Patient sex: F
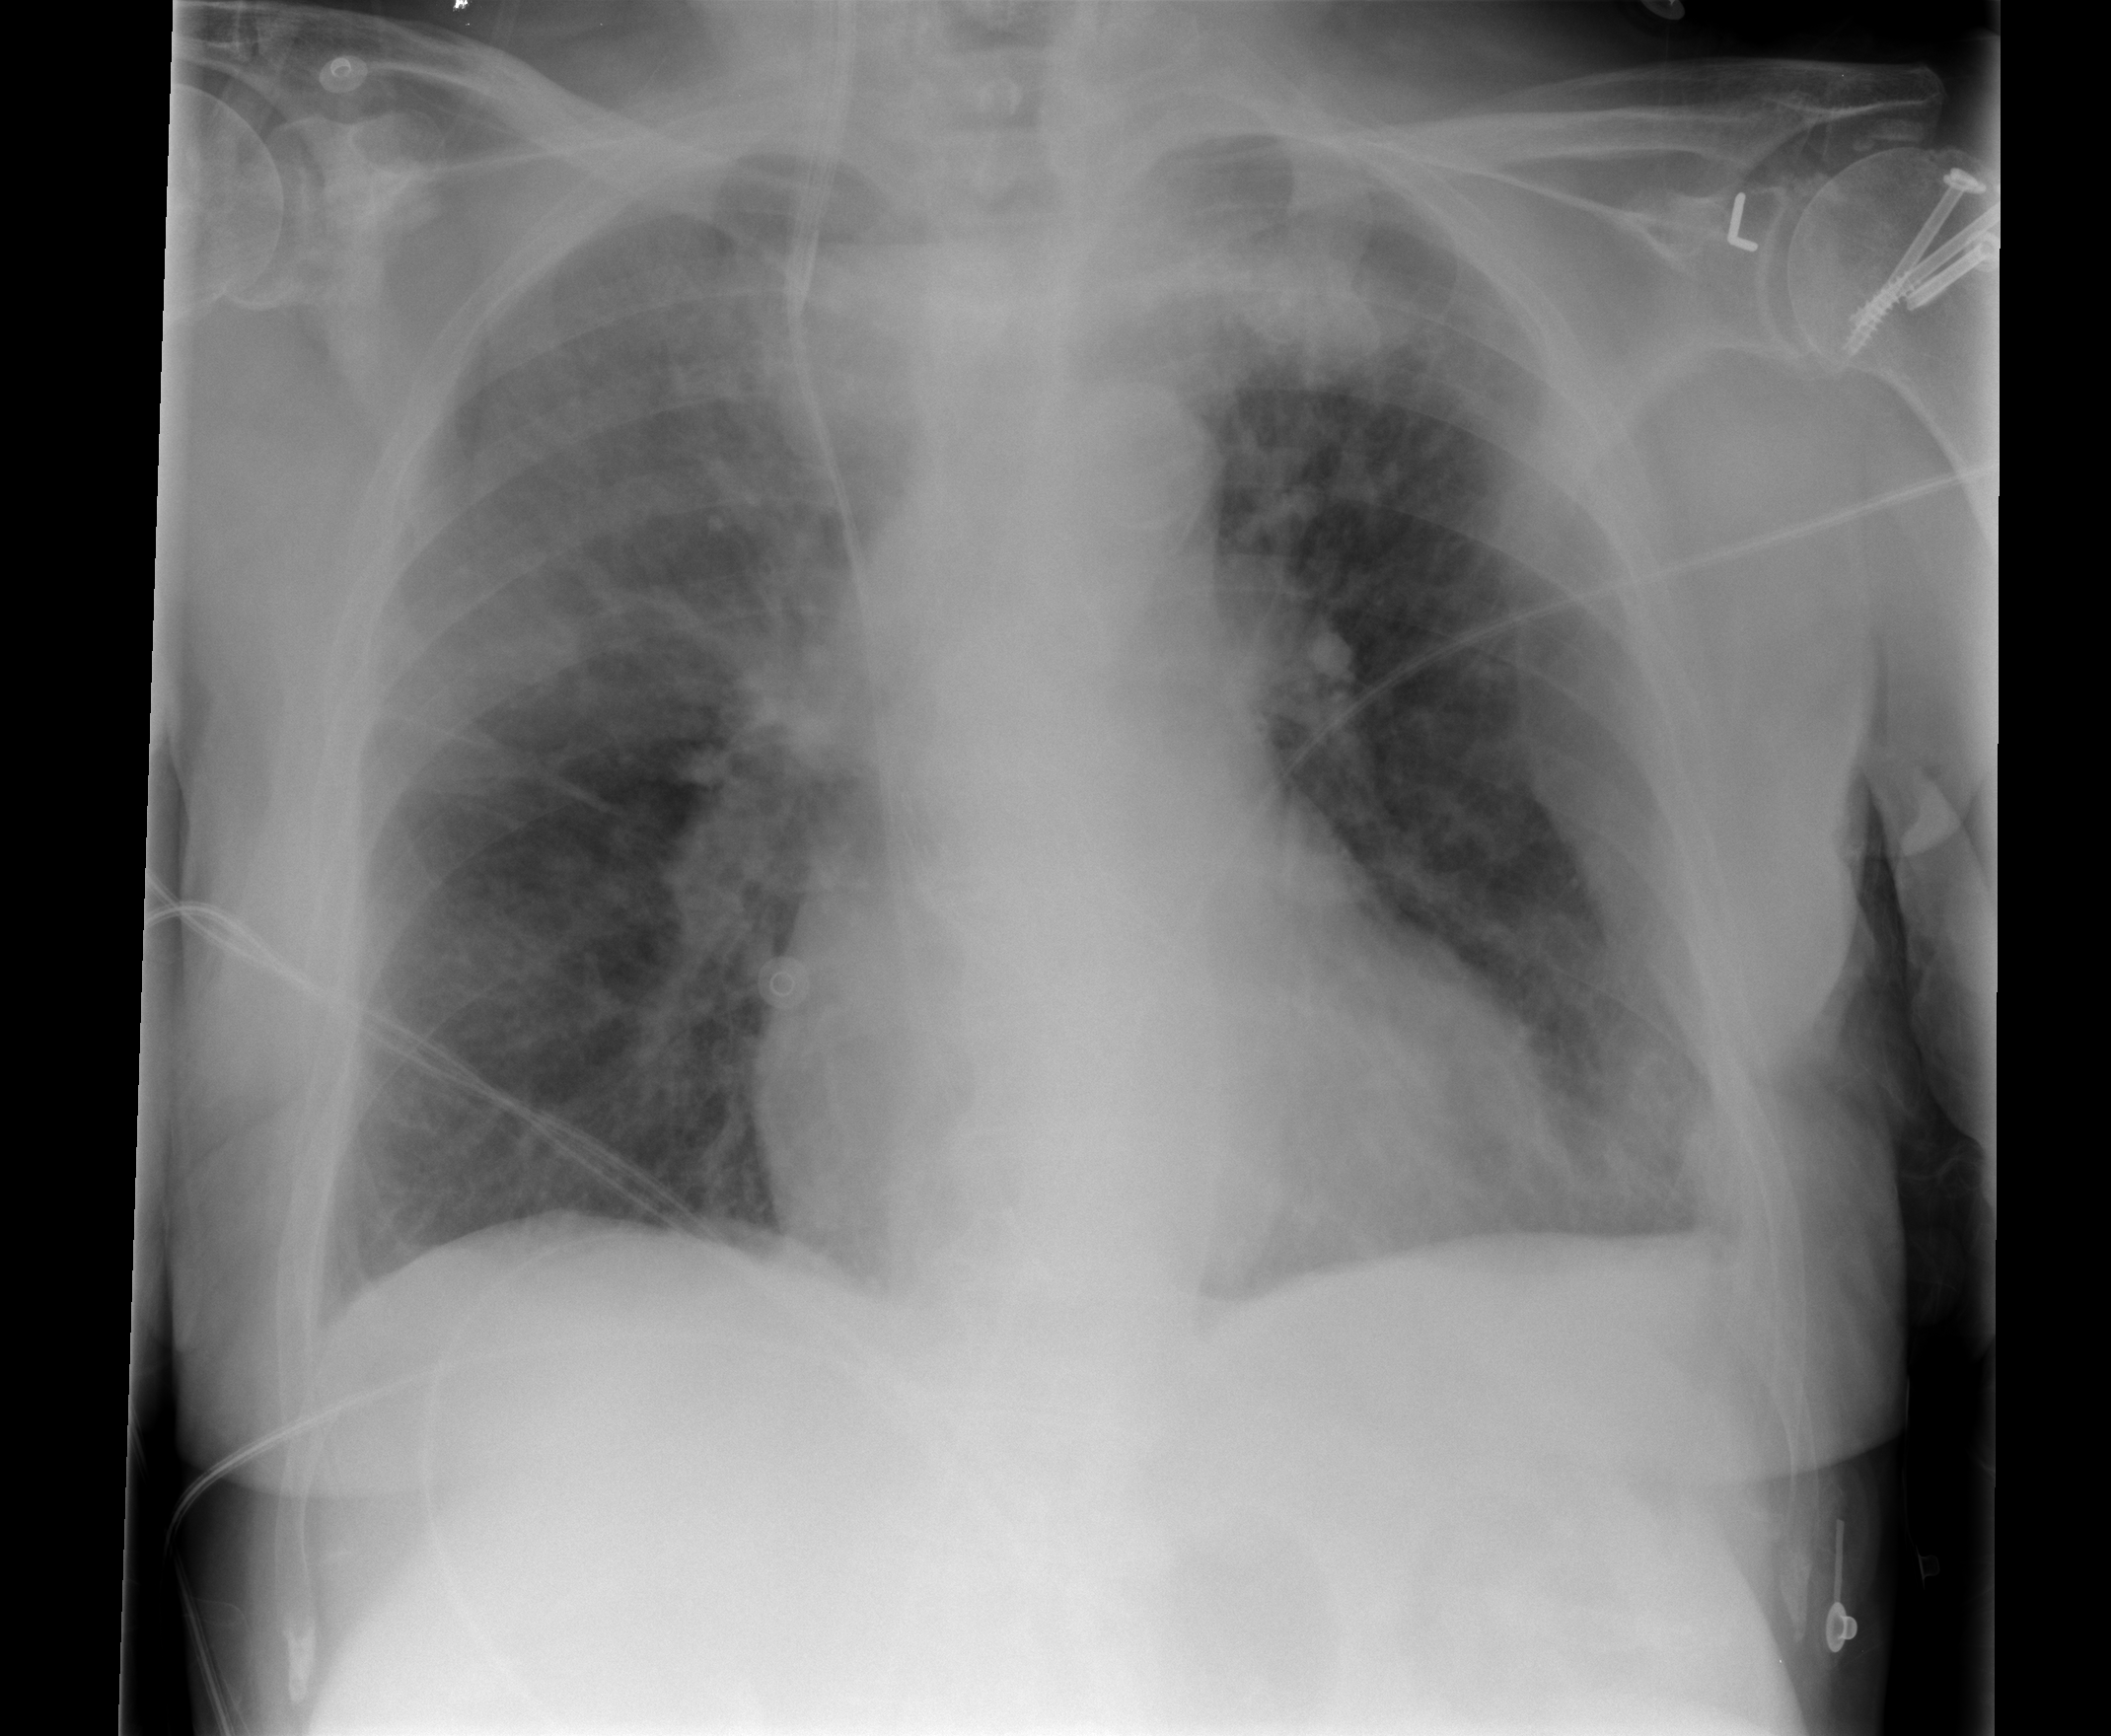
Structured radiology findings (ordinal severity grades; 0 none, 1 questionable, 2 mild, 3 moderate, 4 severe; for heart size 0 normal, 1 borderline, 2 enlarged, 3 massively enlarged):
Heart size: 0
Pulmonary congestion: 2
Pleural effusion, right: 0
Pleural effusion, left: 1
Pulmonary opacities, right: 2
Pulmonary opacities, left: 2
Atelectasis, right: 2
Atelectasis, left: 2